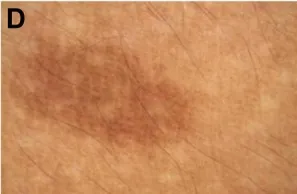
Dermoscopy pictures. (D) The dermoscopy picture of the fourth proband.
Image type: medical_photograph (skin_photograph)